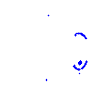
Particle: pion